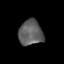
Tissue: prostate
Cell type: T cells
Senescence score: 0.3415
Nuclear area (px): 599
Mean DAPI intensity: 94.902